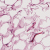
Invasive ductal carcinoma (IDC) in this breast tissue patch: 0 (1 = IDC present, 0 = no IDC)